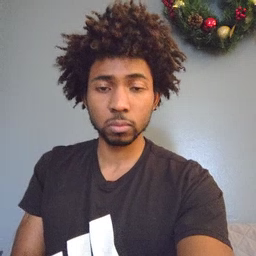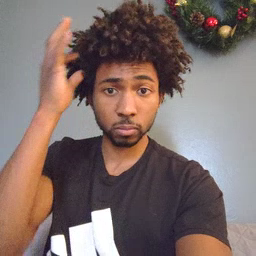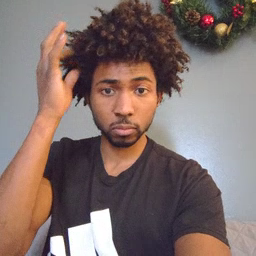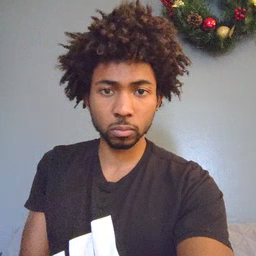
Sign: hair